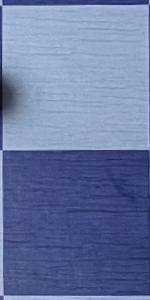
Label: Empty